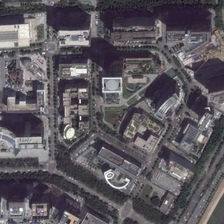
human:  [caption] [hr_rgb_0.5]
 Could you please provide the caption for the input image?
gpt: many buildings and some green trees are in a commercial area .

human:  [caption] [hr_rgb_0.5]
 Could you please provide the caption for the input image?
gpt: many buildings and some green trees are in a commercial area .

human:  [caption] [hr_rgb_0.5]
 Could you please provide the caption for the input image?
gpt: many buildings and some green trees are in a commercial area .

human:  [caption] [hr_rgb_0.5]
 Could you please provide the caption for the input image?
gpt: many buildings and some green trees are in a commercial area .

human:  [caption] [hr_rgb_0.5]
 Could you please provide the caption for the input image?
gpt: many buildings and some green trees are in a commercial area .